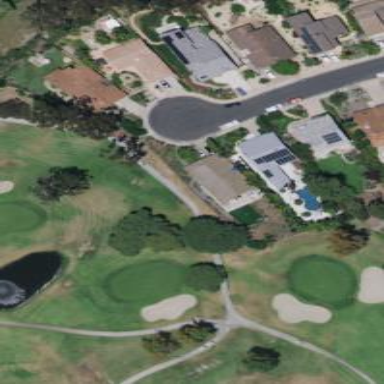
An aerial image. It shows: Area with grass used as rough in golf course.